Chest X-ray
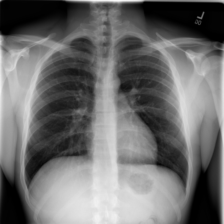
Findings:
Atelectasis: negative
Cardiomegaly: negative
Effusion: negative
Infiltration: positive
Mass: negative
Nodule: negative
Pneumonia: negative
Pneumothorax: negative
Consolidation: negative
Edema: negative
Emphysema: negative
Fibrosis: negative
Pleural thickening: negative
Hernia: negative